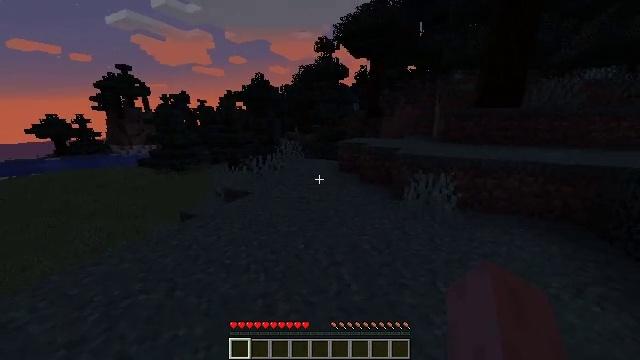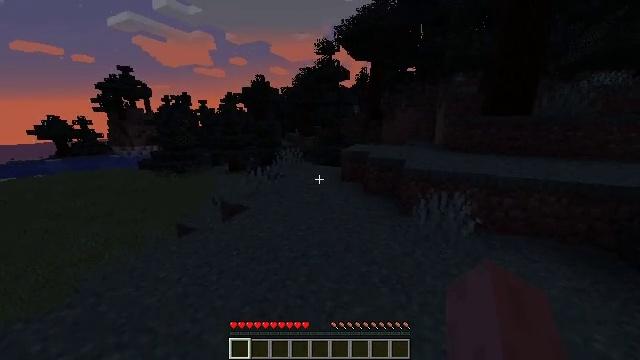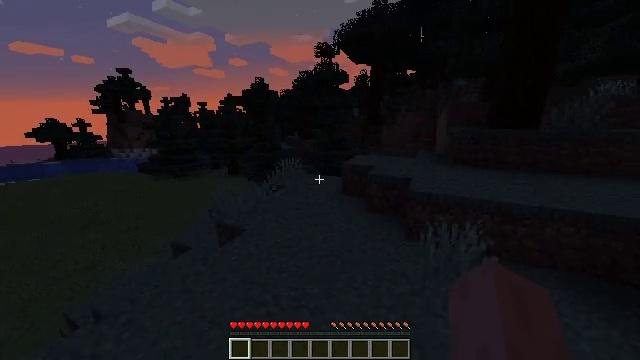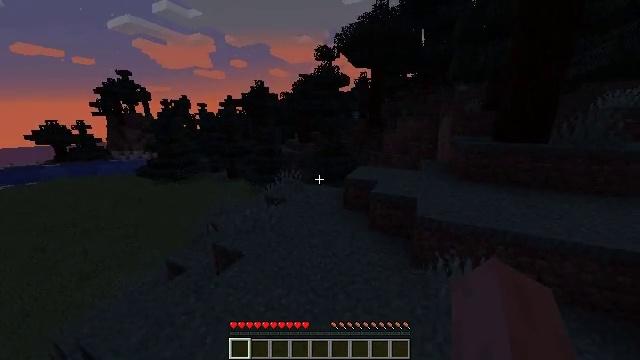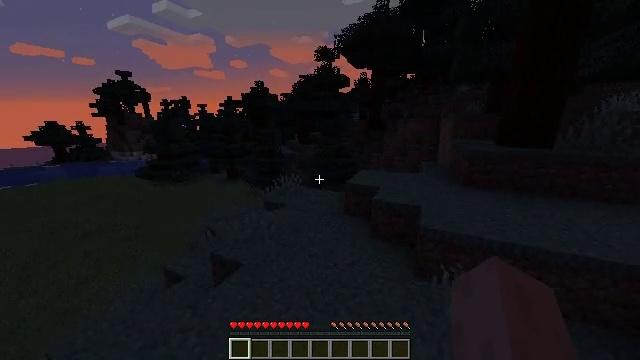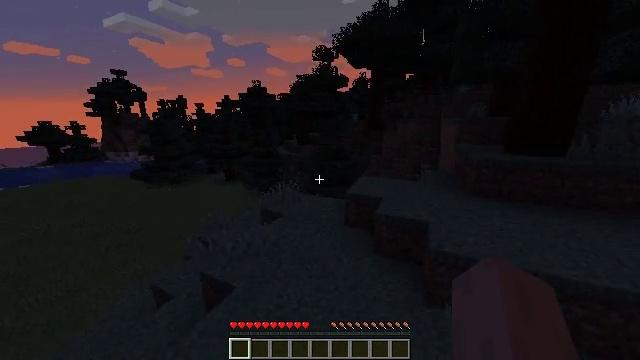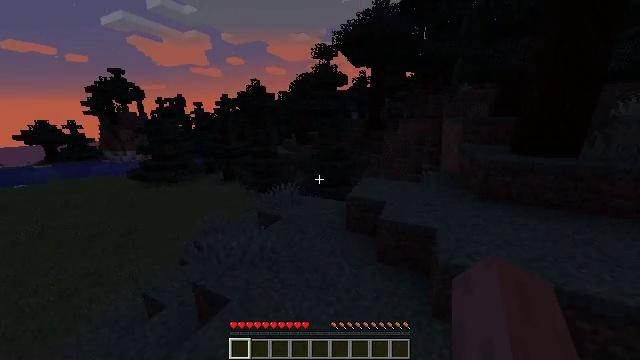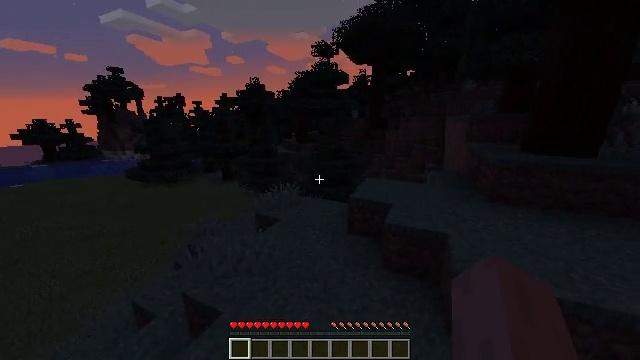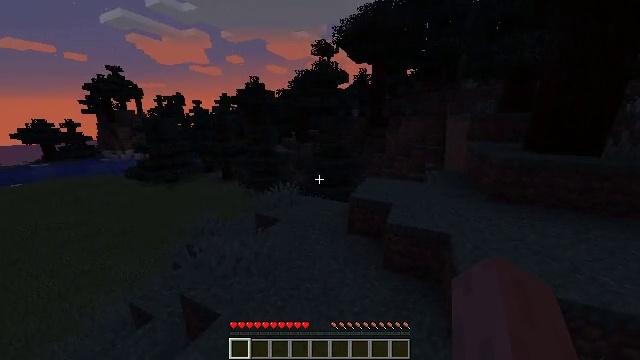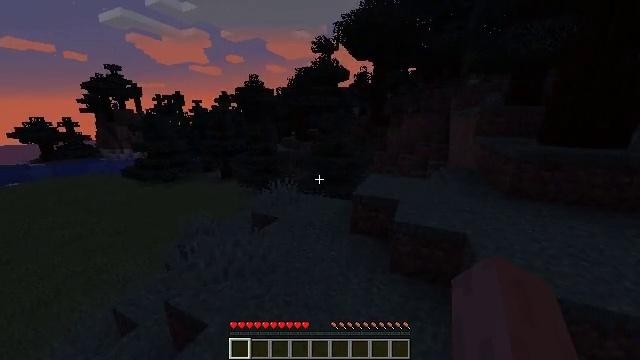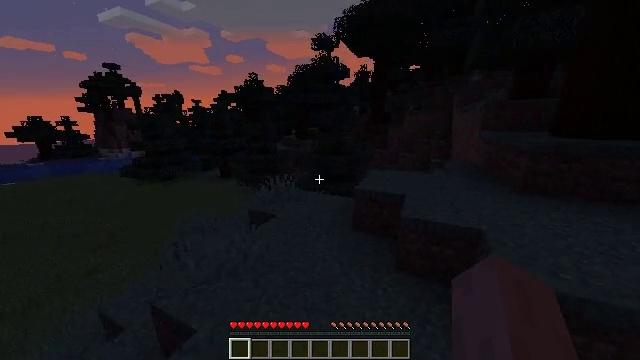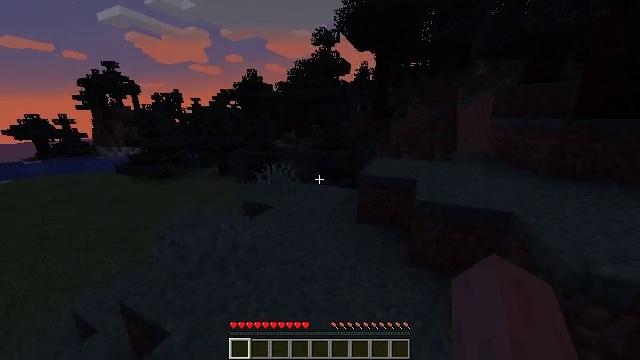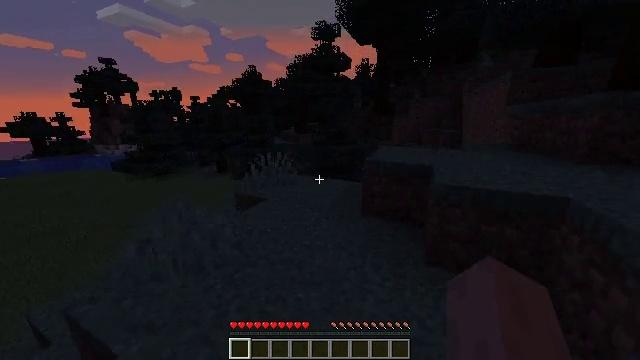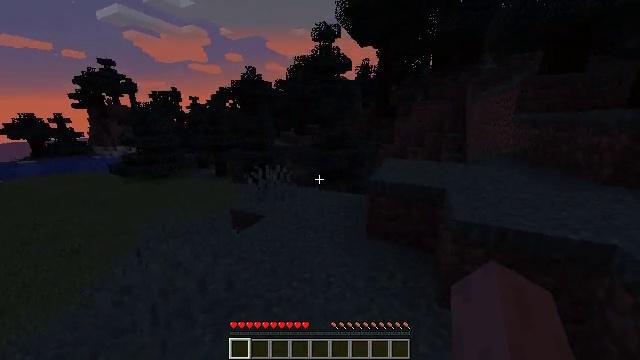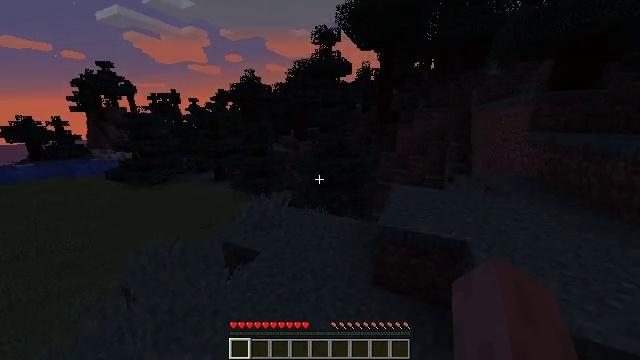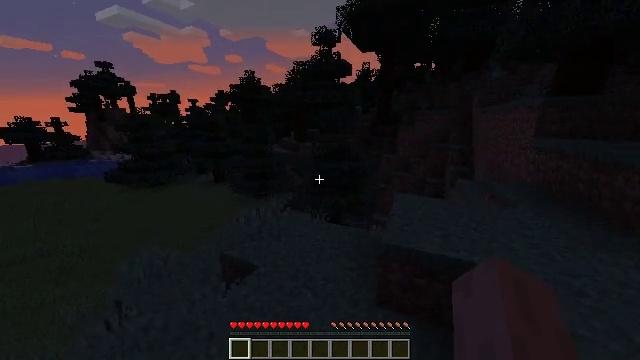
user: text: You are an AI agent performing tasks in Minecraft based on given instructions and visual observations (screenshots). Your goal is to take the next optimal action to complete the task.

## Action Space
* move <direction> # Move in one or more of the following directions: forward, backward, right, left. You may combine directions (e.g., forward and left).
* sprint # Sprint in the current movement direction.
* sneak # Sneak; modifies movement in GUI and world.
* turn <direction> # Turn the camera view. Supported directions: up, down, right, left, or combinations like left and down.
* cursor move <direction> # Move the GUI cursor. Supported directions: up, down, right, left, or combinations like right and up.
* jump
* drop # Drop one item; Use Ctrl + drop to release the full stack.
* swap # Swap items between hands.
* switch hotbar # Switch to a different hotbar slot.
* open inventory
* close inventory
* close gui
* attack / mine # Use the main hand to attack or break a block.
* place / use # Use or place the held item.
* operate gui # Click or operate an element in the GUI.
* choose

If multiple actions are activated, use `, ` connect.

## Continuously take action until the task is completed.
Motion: motion action
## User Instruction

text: Remove an emerald from the inventory.
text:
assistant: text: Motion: move forward, sprint, jump
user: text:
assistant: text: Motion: move forward, sprint, jump
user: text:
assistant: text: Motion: move forward, sprint, jump
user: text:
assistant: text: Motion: move forward, sprint, jump
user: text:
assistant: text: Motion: move forward, sprint, jump
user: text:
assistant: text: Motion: move forward, sprint, jump
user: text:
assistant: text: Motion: move forward, sprint, jump
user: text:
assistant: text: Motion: move forward, sprint, jump
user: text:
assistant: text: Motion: move forward, sprint, jump
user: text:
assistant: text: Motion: move forward, sprint, jump
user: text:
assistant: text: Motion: move forward, sprint, jump
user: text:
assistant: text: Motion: move forward, sprint, jump
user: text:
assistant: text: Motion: move forward, sprint, jump
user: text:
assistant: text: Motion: move forward, sprint, jump
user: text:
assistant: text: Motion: move forward, sprint, jump
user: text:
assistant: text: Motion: move forward, sprint, jump
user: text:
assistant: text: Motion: move forward, sprint, jump
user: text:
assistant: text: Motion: move forward, sprint, jump
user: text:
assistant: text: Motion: move forward, sprint, turn right, jump
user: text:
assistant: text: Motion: move forward, sprint, turn right, jump
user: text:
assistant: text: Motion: move forward, sprint, turn right, jump
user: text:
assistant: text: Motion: move forward, sprint, turn right, jump
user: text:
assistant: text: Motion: move forward, sprint, turn right, jump
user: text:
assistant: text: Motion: move forward, sprint, turn right, jump
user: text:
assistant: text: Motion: move forward, sprint, jump
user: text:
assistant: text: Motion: move forward, sprint, jump
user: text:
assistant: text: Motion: move forward, sprint, jump
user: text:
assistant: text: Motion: move forward, sprint, jump
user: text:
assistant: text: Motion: move forward, sprint, jump
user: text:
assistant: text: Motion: move forward, sprint, jump